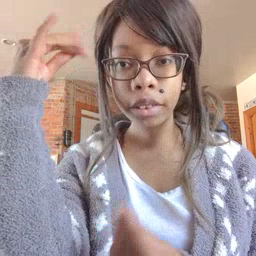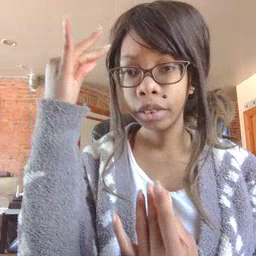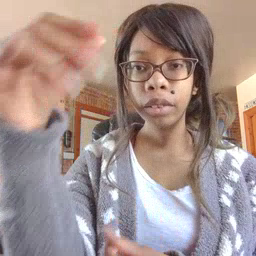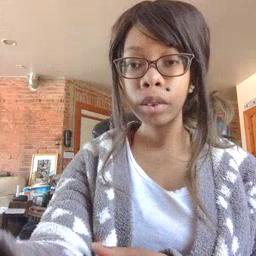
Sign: think